八年级 · 度量几何学
如图, 在一个长 $20 m$, 宽 $10 m$ 的矩形草地内修建宽度相等的小路 (阴影部分),若剩余草地（空白部分）的面积 $171 m^{2}$, 则小路的宽度为 m.

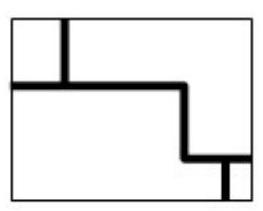
答案: 1
解析: 解：设小路的宽度为 $x m$, 根据题意列方程得

$$
(20-x) \quad(10-x)=171
$$

整理得： $x^{2}-30 x+29=0$

解得: $x_{1}=1, x_{2}=29$ （不合题意，舍去）.

故小路的宽度为 $1 \mathrm{~m}$.